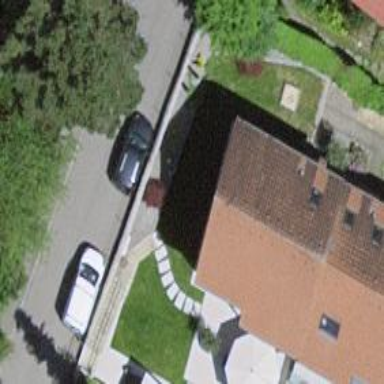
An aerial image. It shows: Semidetached house.